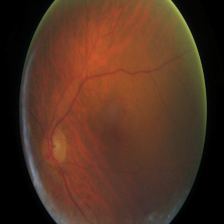
Diabetic retinopathy grade: Moderate